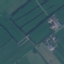
Land use / land cover: Pasture